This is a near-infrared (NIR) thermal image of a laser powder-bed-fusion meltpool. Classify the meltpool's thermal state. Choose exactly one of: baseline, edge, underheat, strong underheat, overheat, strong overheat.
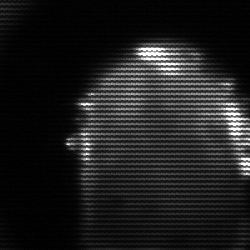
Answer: baseline